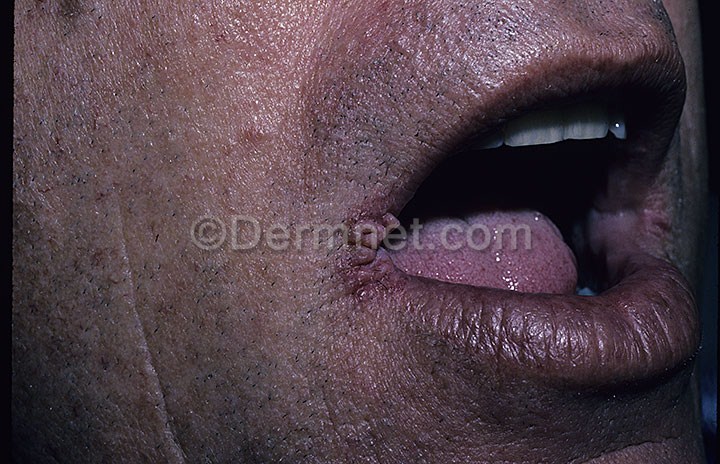
Disease: Herpes HPV and other STDs Photos